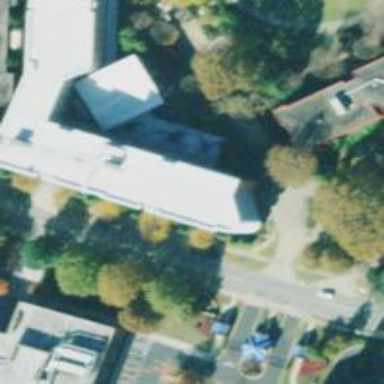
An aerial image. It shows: College building.